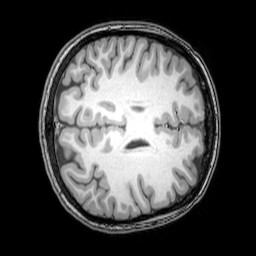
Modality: T1w
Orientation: axial
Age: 21
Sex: female
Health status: healthy
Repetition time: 0.081 s
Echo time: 0.037 s